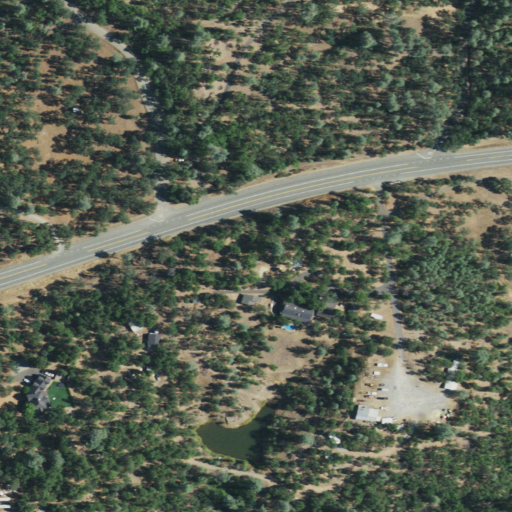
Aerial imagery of mountain in California named Woodman Hill containing shrub, evergreen forest, open development, low intensity development, and deciduous forest